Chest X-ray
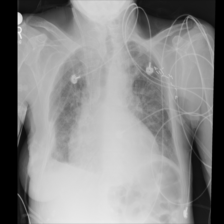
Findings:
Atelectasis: negative
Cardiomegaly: positive
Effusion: negative
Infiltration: positive
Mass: negative
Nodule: negative
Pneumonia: negative
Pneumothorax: negative
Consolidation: negative
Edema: negative
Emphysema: negative
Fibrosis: negative
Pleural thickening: negative
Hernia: negative